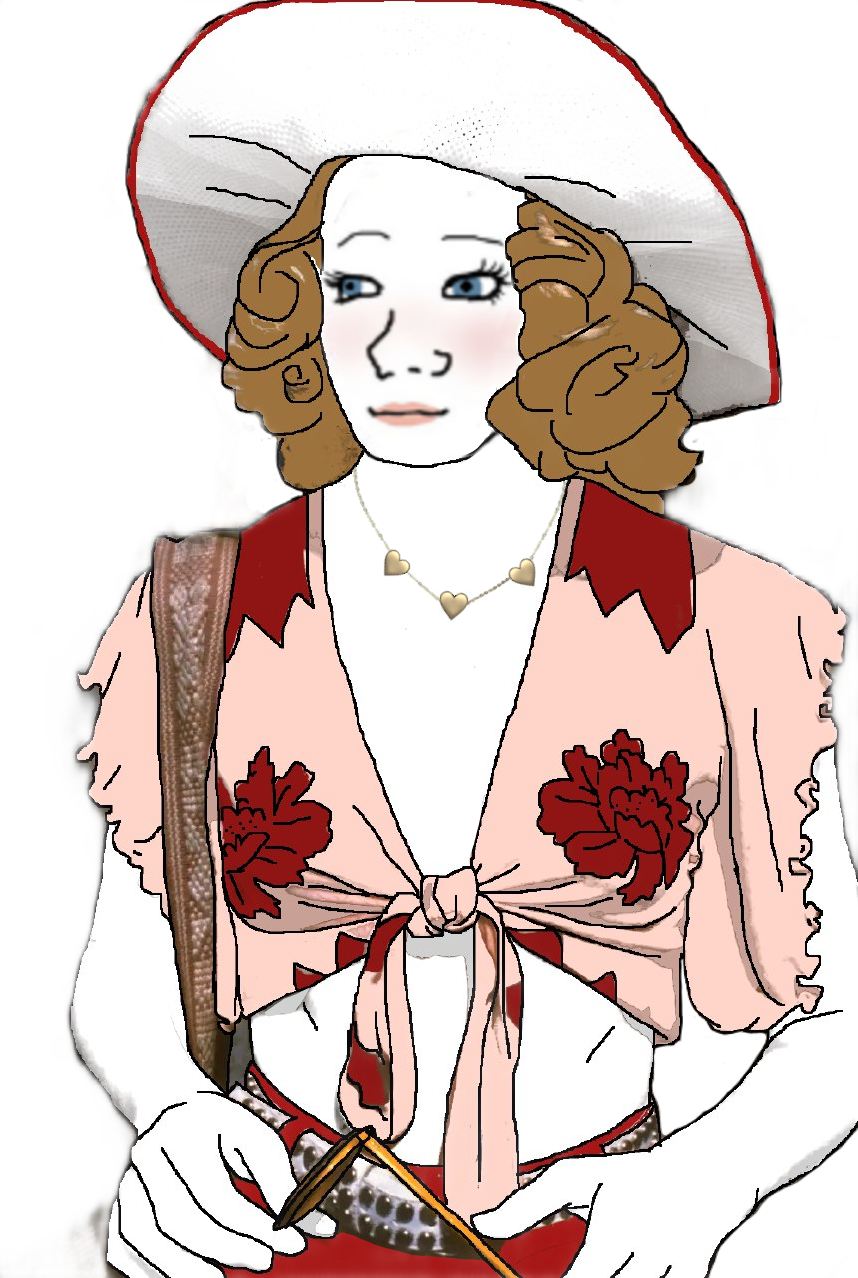
Label: 5_Trad_Wife